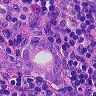
Metastatic tissue present: yes